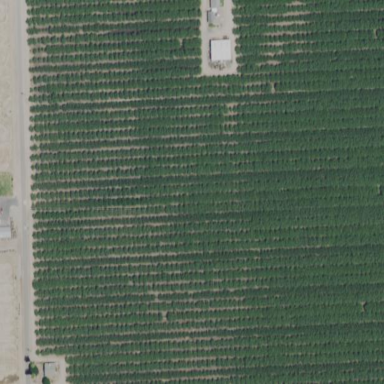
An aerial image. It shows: Vineyard with grape crops.